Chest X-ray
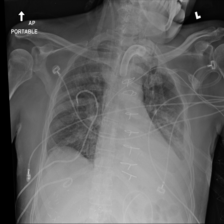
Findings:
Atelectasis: positive
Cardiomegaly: negative
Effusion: positive
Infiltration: positive
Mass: negative
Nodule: negative
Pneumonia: negative
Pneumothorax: negative
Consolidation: negative
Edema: negative
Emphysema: negative
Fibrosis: negative
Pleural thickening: negative
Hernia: negative